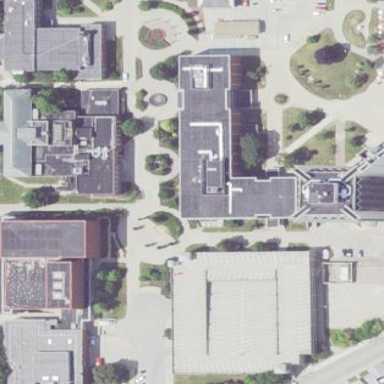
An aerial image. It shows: View of university building.